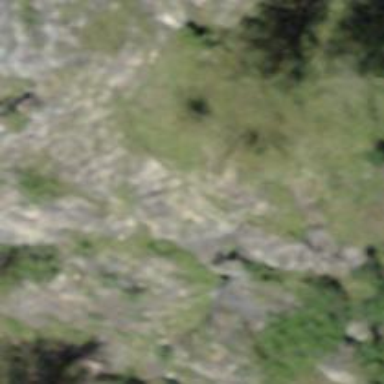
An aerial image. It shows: Natural cliff.